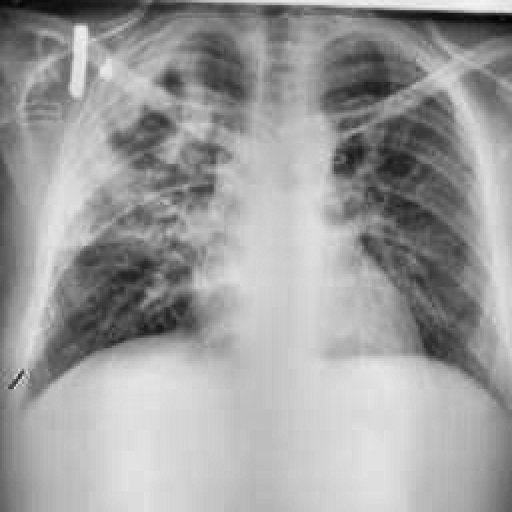
Finding: TUBERCULOSIS